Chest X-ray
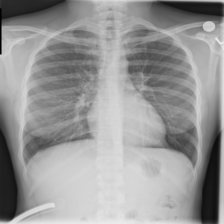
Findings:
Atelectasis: negative
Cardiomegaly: negative
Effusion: negative
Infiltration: negative
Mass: negative
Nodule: negative
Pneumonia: negative
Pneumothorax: negative
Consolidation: negative
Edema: negative
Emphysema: negative
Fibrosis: negative
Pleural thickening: negative
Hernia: negative